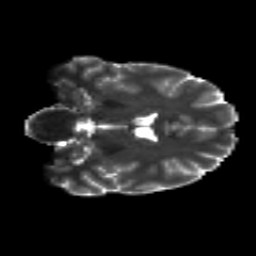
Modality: T2w
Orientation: coronal
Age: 23
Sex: male
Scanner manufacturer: siemens
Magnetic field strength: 3 T
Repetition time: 8.8 s
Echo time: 0.085 s